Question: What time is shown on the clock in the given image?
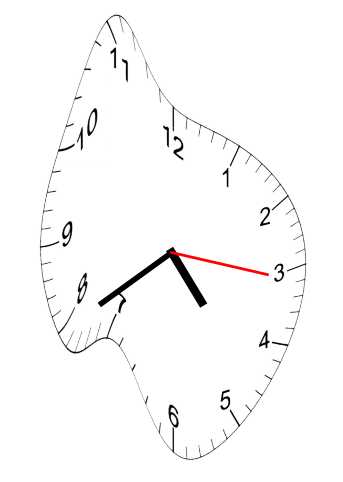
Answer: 04:39:16